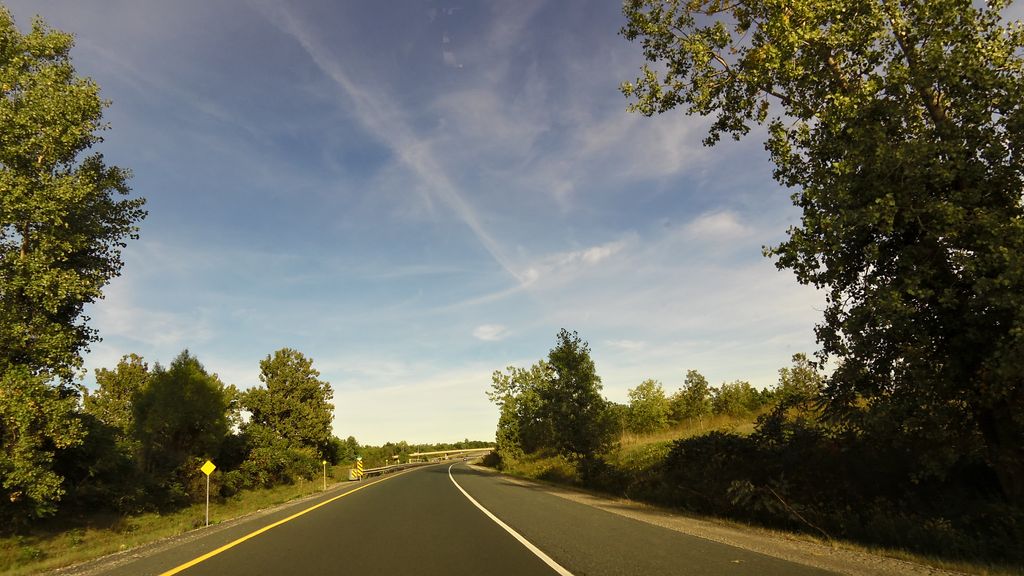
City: hamilton